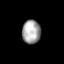
Tissue: prostate
Cell type: Fibroblasts
Senescence score: 0.7867
Nuclear area (px): 434
Mean DAPI intensity: 162.09